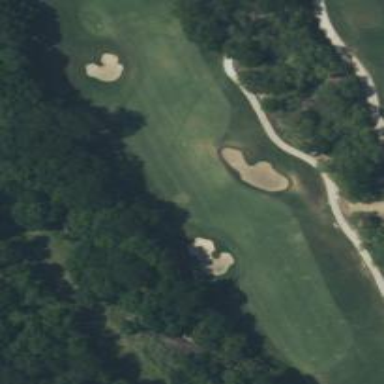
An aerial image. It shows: Scenic golf fairway.